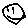
Label: smiley face